九年级 · 变换几何
(本小题8.0分)

如图所示, 将矩形 $A B C D$ 绕点 $A$ 按顺时针方向旋转得到矩形 $A E F G$, 点 $E$ 在 $B D$ 上.

(1)求证: $F D=A B$.

(2)连结 $A F$, 求证: $\angle D A F=\angle E F A$.


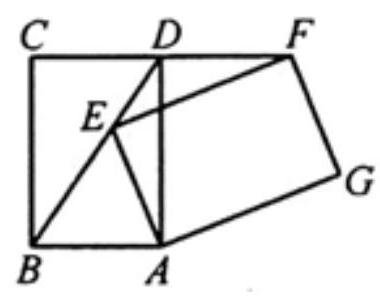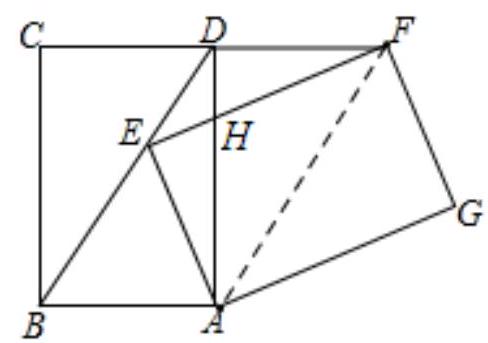
答案: 解：(1)由旋转可得, $A E=A B, \angle A E F=\angle A B C=\angle D A B=90^{\circ}, E F=B C=D A$,

$\therefore \angle A E B=\angle A B E$,

又 $\because \angle A B E+\angle E D A=90^{\circ}=\angle A E B+\angle D E F$,

$\therefore \angle E D A=\angle D E F$,

又 $\because D E=E D$,

$\therefore \triangle A E D \cong \triangle F D E(S A S)$,

$\therefore F D=A E$,

又 $\because A E=A B$,

$\therefore A B=F D$;

(2)如图: 设 $E F$ 与 $A D$ 交点为点 $H$,

$\because \triangle A E D \cong \triangle F D E$,

$\therefore \angle E D A=\angle D E F, E F=A D$,

$\therefore H E=H D$,

又 $\because E F=A D$,

$\therefore E F-H E=A D-H D$,

即 $H F=H A$,

$\therefore \angle D A F=\angle E F A$.

解析: 本题考查了旋转的性质, 全等三角形的判定和性质, 矩形的性质, 熟练运用这些性质进行推理是本题的关键.

(1)先运用 $S A S$ 判定 $\triangle A E D \cong \triangle F D E$, 可得 $F D=A E$, 再根据 $A E=A B$, 即可得出 $A B=D F$;

(2)设 $E F$ 与 $A D$ 交点为点 $H$, 由 $\triangle A E D \cong \triangle F D E$, 可得 $\angle E D A=\angle D E F, E F=A D$, 可证 $H F=H A$, 即可得 $\angle D A F=\angle E F A$.